Question: Why is storage  in the Floyd-Warshall algorithm? Wouldn't it be less than that if a linked-list was used as opposed to an N by N matrix?
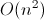
Answer: The worst-case size of that linked list would still be 'O(n^2)' (I think? I'm not entirely sure I understand how you propose to use it), but the lookup cost would be sufficiently expensive to change the asymptotic complexity of the overall algorithm (operations on linked lists do not have the same complexity as operations on matrices of known size).